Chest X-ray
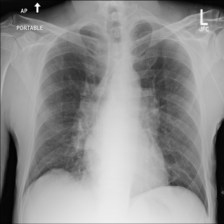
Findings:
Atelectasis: negative
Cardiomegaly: negative
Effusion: negative
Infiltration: negative
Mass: negative
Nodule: negative
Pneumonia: negative
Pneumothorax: negative
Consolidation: negative
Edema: negative
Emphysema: negative
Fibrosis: negative
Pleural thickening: negative
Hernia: negative